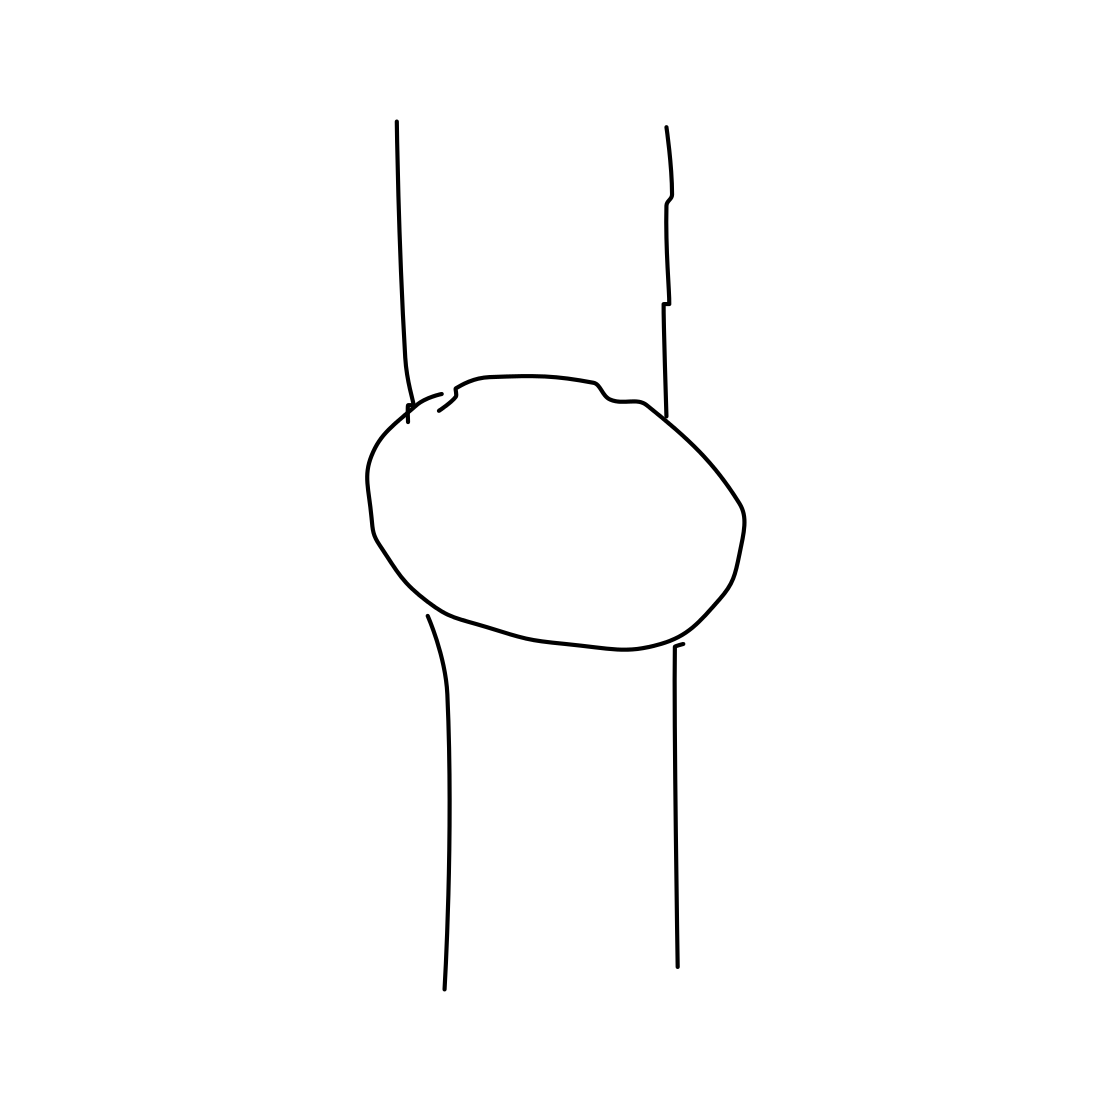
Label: wrist-watch